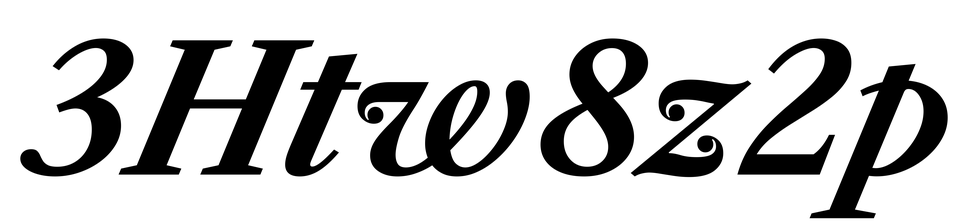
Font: LibreCaslonText-Italic_Bold_Italic